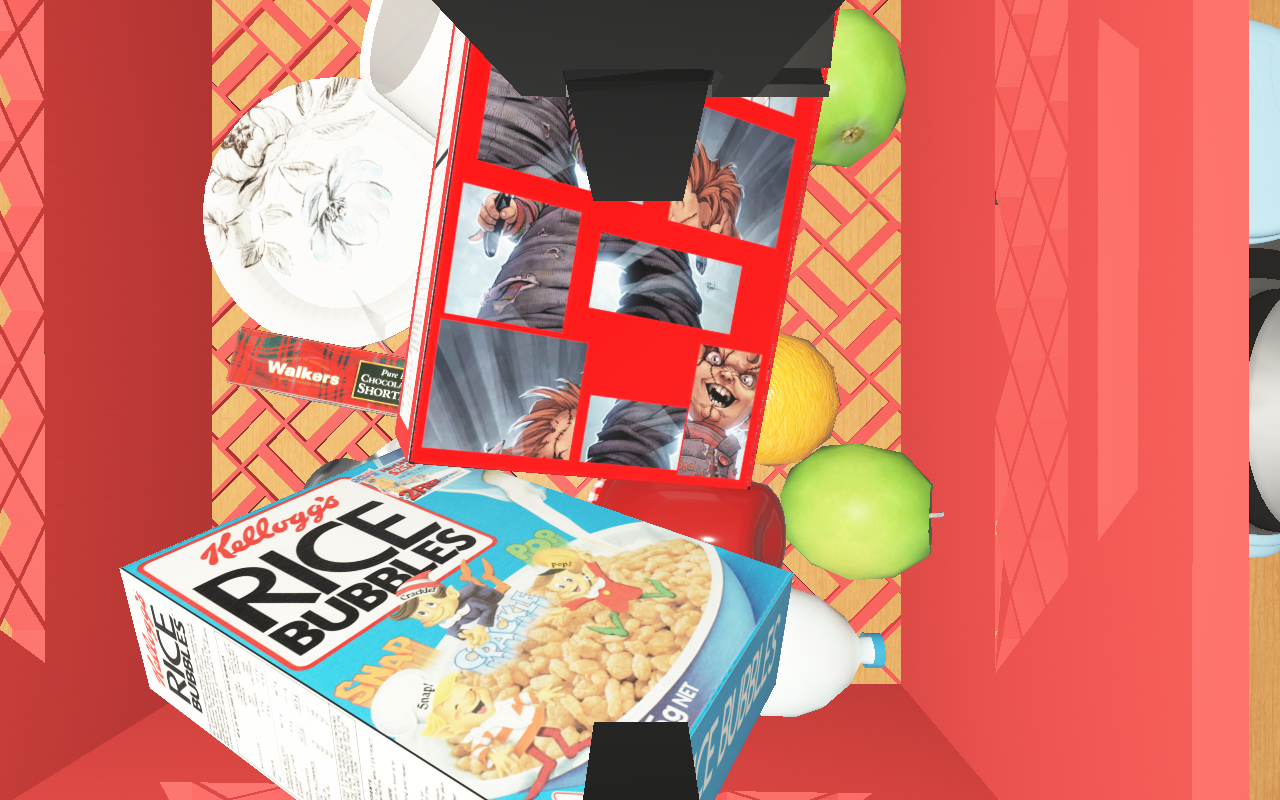
Objects in the scene:
carafe
water bottle
apple
apple
orange
glass
wineglass
jam jar
cereal box
cereal box
biscuit box